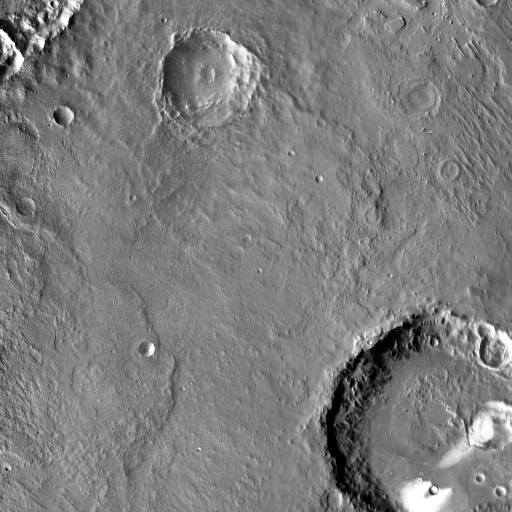
Crater classes present: Background, Other, Layered, Buried